Question: I am working on creating an online image editing tool.Looking for some refernce how can I add an image with white space on right side.For example see this image
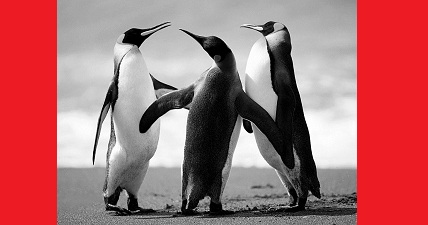
Answer: Presumably, you want to create a new image from an existing image, where the new image has white space on the left and right?
Suppose the unpadded image was a BufferedImage and is called 'image'. Suppose the amount of whitespace you want on each side is 'w'. What you want to do is create a new BufferedImage wider than the original, then paint the entire thing white, and finally draw the smaller image on top of it:
'''
BufferedImage newImage = new BufferedImage(image.getWidth() + 2 * w, image.getHeight(), image.getType());
Graphics g = newImage.getGraphics();
g.setColor(Color.white);
g.fillRect(0, 0, image.getWidth() + 2 * w, image.getHeight());
g.drawImage(image, w, 0, null);
g.dispose();
'''